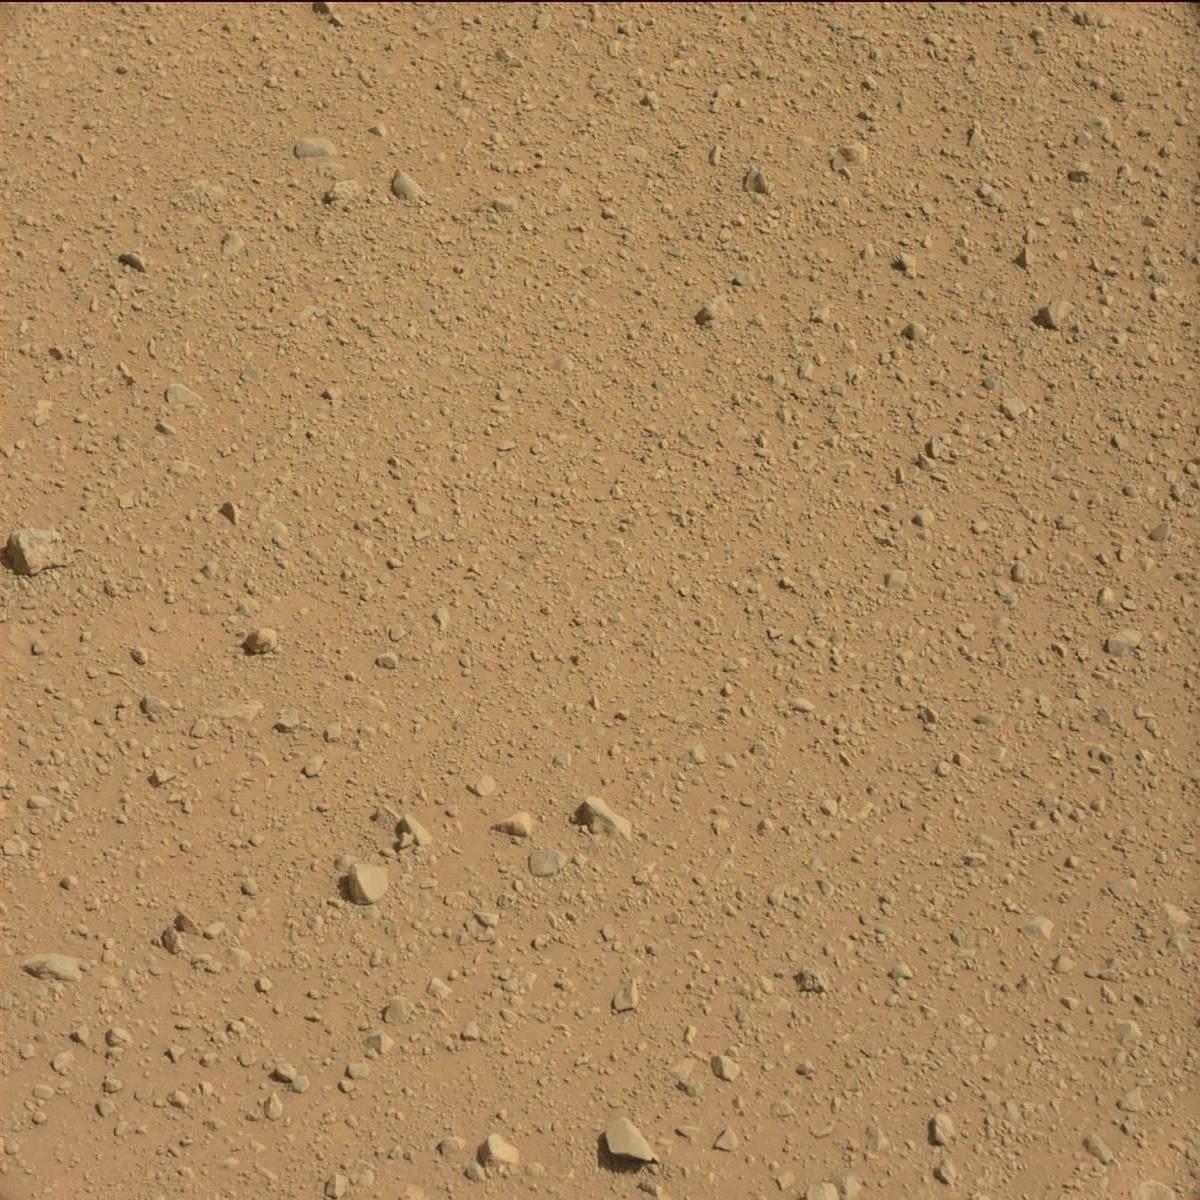
Terrain classes present: Bedrock, Rock, Sand / Soil